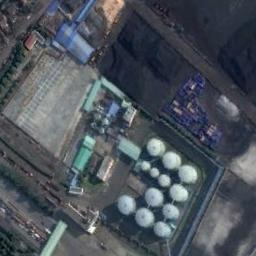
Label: storage_tank